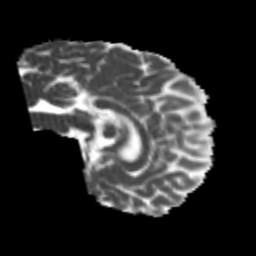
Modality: MD
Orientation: sagittal
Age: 24
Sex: female
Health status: healthy
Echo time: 0.074 s